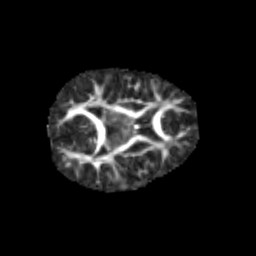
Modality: FA
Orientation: axial
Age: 6
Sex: female
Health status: healthy